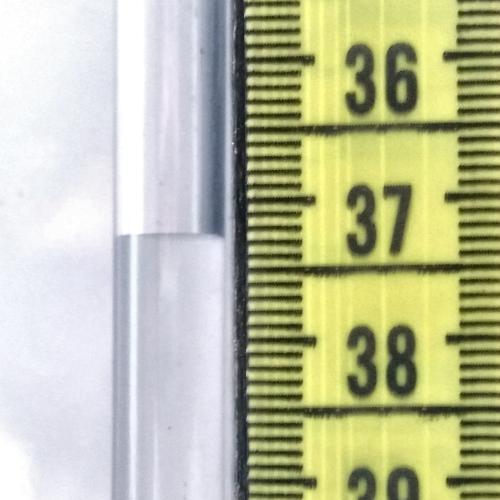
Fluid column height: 37.3 cm